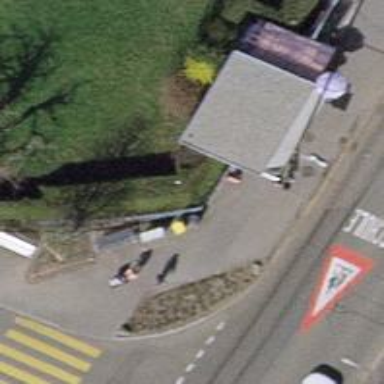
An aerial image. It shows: Post box.